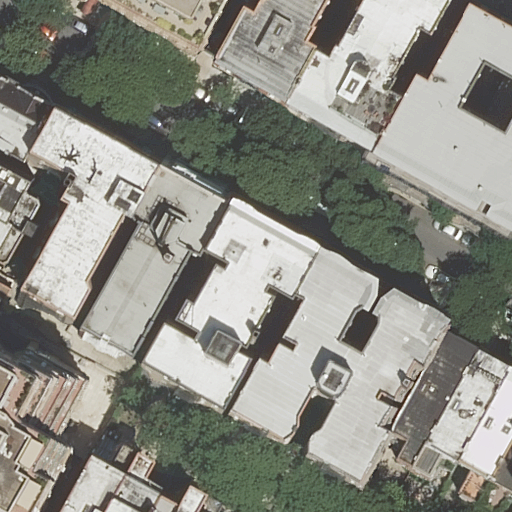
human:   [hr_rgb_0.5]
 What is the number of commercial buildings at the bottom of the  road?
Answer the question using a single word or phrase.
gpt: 0

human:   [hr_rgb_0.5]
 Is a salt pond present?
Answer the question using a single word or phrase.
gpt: no

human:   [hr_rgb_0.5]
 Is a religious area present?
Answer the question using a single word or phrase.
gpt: no

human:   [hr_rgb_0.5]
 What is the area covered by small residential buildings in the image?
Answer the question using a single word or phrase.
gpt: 120m2

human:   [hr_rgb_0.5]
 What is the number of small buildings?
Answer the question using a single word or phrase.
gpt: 3

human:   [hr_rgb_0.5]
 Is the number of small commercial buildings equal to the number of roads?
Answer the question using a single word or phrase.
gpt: no

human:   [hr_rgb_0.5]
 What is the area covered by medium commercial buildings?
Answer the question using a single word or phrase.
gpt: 0m2

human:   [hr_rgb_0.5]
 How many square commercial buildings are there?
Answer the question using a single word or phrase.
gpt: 0

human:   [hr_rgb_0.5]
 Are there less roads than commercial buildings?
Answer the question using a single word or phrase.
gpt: no

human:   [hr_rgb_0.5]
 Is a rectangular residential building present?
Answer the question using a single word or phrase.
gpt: yes

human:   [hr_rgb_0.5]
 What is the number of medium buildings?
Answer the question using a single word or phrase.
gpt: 13

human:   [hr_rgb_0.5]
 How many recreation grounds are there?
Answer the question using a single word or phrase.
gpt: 0

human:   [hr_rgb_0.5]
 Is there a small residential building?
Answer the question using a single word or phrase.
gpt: yes

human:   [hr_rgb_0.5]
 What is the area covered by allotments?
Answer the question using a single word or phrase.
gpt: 0m2

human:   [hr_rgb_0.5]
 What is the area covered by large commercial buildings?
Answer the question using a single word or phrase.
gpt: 0m2

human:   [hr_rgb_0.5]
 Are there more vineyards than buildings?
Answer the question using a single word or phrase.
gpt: no

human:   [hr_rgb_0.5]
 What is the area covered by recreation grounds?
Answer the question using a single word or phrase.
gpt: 0m2

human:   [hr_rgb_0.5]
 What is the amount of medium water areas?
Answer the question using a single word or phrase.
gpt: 0

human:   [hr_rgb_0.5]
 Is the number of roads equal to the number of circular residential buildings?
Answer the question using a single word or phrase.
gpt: no

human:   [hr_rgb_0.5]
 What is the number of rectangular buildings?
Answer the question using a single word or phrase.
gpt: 9

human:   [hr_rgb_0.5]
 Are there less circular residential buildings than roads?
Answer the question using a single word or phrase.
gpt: yes

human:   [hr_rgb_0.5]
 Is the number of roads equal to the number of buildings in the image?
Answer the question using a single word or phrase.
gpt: no

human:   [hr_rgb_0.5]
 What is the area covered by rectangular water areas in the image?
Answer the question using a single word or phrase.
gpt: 0m2

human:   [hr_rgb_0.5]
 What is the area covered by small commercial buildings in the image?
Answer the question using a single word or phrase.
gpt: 0m2

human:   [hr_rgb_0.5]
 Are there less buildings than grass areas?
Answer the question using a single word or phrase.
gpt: no

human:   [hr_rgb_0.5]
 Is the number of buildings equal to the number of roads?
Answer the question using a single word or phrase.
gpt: no

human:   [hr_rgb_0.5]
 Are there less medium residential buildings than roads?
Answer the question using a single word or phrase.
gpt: no

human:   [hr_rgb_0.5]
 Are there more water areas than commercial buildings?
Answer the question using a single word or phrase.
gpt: no

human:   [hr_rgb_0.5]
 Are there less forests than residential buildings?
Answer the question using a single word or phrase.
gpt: yes

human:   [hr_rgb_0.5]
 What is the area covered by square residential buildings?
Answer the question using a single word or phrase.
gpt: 0m2

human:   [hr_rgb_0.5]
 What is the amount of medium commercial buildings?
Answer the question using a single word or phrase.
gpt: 0

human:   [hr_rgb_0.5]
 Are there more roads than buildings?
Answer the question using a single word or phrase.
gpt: no

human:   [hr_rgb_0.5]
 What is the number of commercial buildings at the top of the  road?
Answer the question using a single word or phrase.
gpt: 0

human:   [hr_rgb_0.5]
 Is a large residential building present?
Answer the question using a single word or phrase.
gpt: yes

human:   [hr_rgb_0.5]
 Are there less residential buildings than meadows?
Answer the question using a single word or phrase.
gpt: no

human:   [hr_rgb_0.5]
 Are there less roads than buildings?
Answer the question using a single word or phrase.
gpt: yes